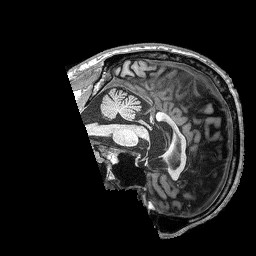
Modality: T1w
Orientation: sagittal
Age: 58
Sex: male
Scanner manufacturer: siemens
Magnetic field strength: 3 T
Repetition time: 2.53 s
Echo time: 0.00144 s